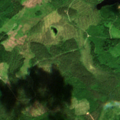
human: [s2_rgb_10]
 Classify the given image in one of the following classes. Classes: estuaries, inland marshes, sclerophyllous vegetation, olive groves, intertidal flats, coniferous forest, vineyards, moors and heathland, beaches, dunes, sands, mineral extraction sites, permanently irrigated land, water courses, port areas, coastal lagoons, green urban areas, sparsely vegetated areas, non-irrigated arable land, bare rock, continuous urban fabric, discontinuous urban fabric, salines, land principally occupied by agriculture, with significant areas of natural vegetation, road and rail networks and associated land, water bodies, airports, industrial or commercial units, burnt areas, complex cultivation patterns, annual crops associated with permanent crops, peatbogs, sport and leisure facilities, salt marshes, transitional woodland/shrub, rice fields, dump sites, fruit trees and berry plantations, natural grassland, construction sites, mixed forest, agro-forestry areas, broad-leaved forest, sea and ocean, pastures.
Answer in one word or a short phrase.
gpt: coniferous forest, mixed forest, transitional woodland/shrub, water bodies